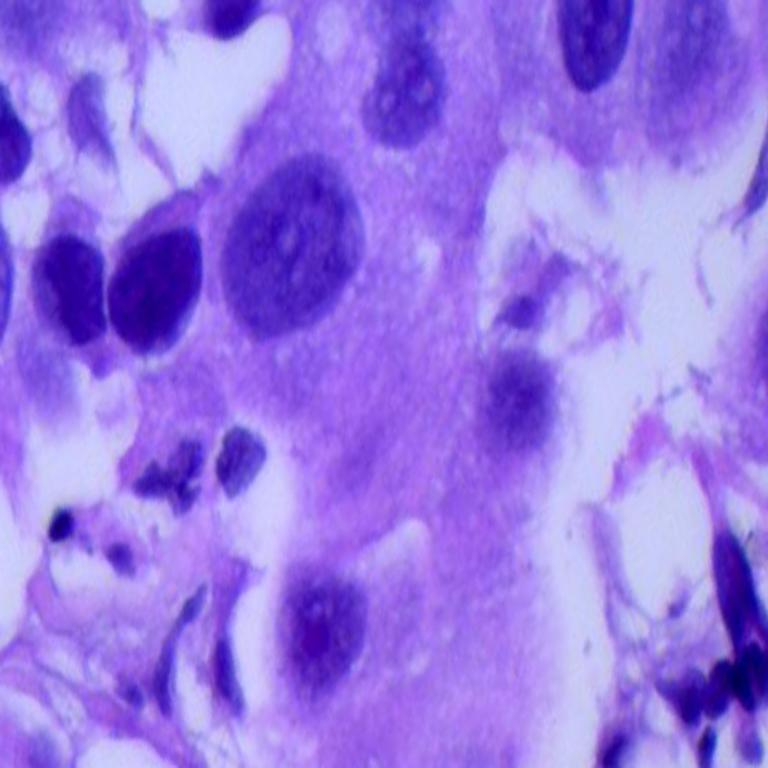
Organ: lung
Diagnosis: adenocarcinomas